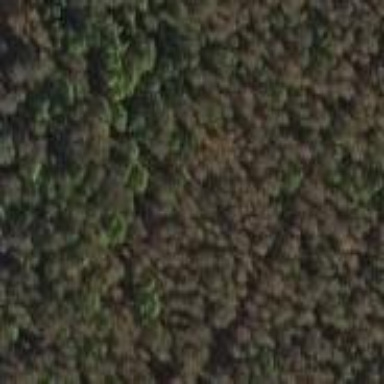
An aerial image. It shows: Woodland consisting mainly of needle-leaved trees.